Field crop: tomato
Growth stage: 1
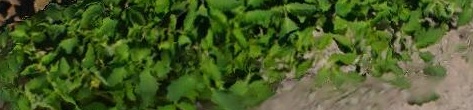
Species: tomato